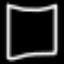
Label: square